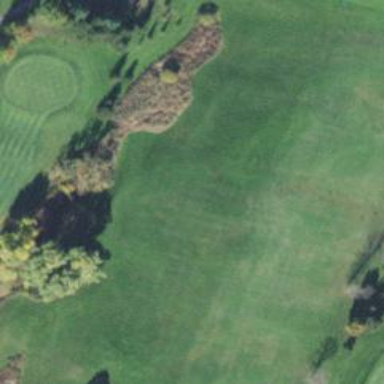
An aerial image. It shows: Grassy area used as driving range for golf.